На рисунке представлен график зависимости проекции скорости точки, движущейся прямолинейно, от времени.
На какое максимальное расстояние от начального положения отклонялась точка за это время?
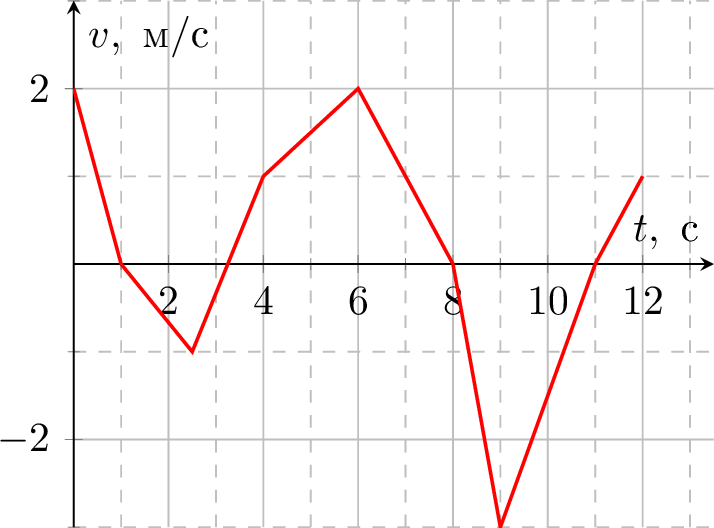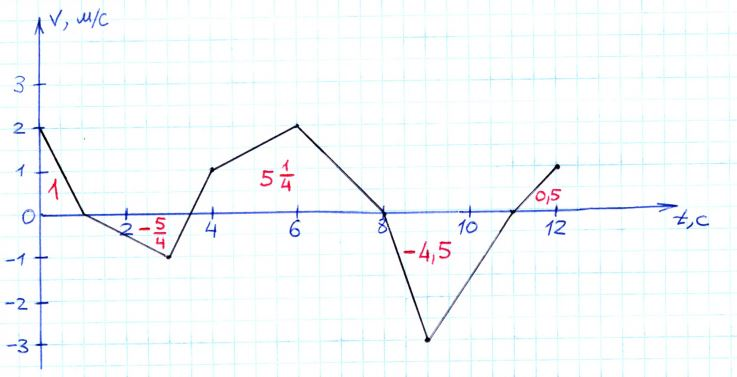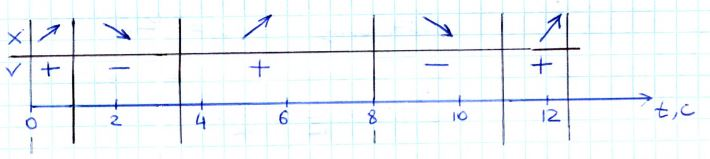
Решение: Смещение точки $x(t)$ равно площади между графиком $v(t)$ и осью времени $t$, причем площадь кусков над осью $t$ берется со знаком «плюс», а под графиком — со знаком «минус». Площадь считается на промежутке $[0;t]$, в результате получается $x(t)$.  $x(t)$ достигает локальный максимум при $t=1~с$, $t=8~с$ и $t=12~с$; $x(t)$ достигает локальный минимум при $t=0~с$, $t=3.5~с$ и $t=11~с$.На графике внутри областей между $v(t)$ и $t$ указаны площади с учетом знака (в метрах). $t$, с013.581112$x(t)$, м01-0.2550.51 $|x(t)|$ максимально при $t=8~с$ и равно $5~м$.Поскольку точка отклоняется на максимальное расстояние только, когда в это время $x(t)$ достигает локальный минимум или максимум, мы рассмотрели все возможный варианты, когда $|x(t)|$ максимально. | $t$, с | 0 | 1 | 3.5 | 8 | 11 | 12 | | --- | --- | --- | --- | --- | --- | --- | | $x(t)$, м | 0 | 1 | -0.25 | 5 | 0.5 | 1 |
Ответ: Максимальное расстояние будет равно $5~м$.
Темы:
T, Механика, Кинематика, Всероссийские, Обработка графика